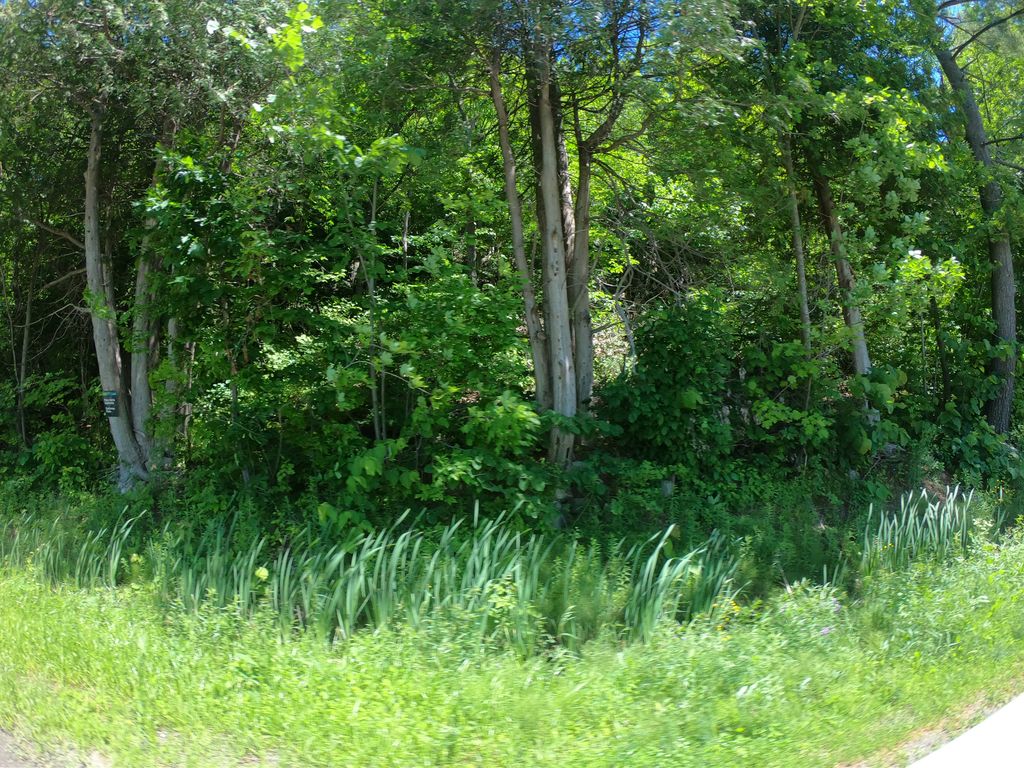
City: ottawa-gatineau